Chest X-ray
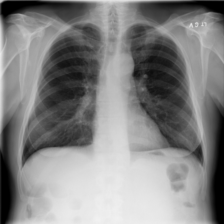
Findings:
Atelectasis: negative
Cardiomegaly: negative
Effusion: negative
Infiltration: negative
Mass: negative
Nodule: negative
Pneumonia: negative
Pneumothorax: negative
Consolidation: negative
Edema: negative
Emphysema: negative
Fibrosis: negative
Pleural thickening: negative
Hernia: negative